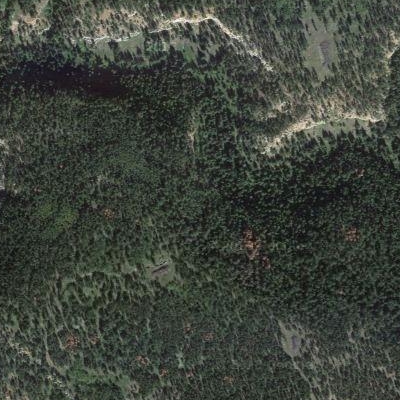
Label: eForest